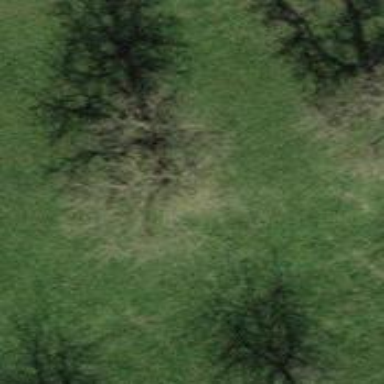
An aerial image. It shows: Single tag "natural: tree."